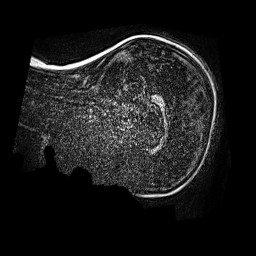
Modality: MP2RAGE
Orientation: sagittal
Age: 9
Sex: male
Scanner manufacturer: siemens
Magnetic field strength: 3 T
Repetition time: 4 s
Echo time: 0.00299 s